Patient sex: M
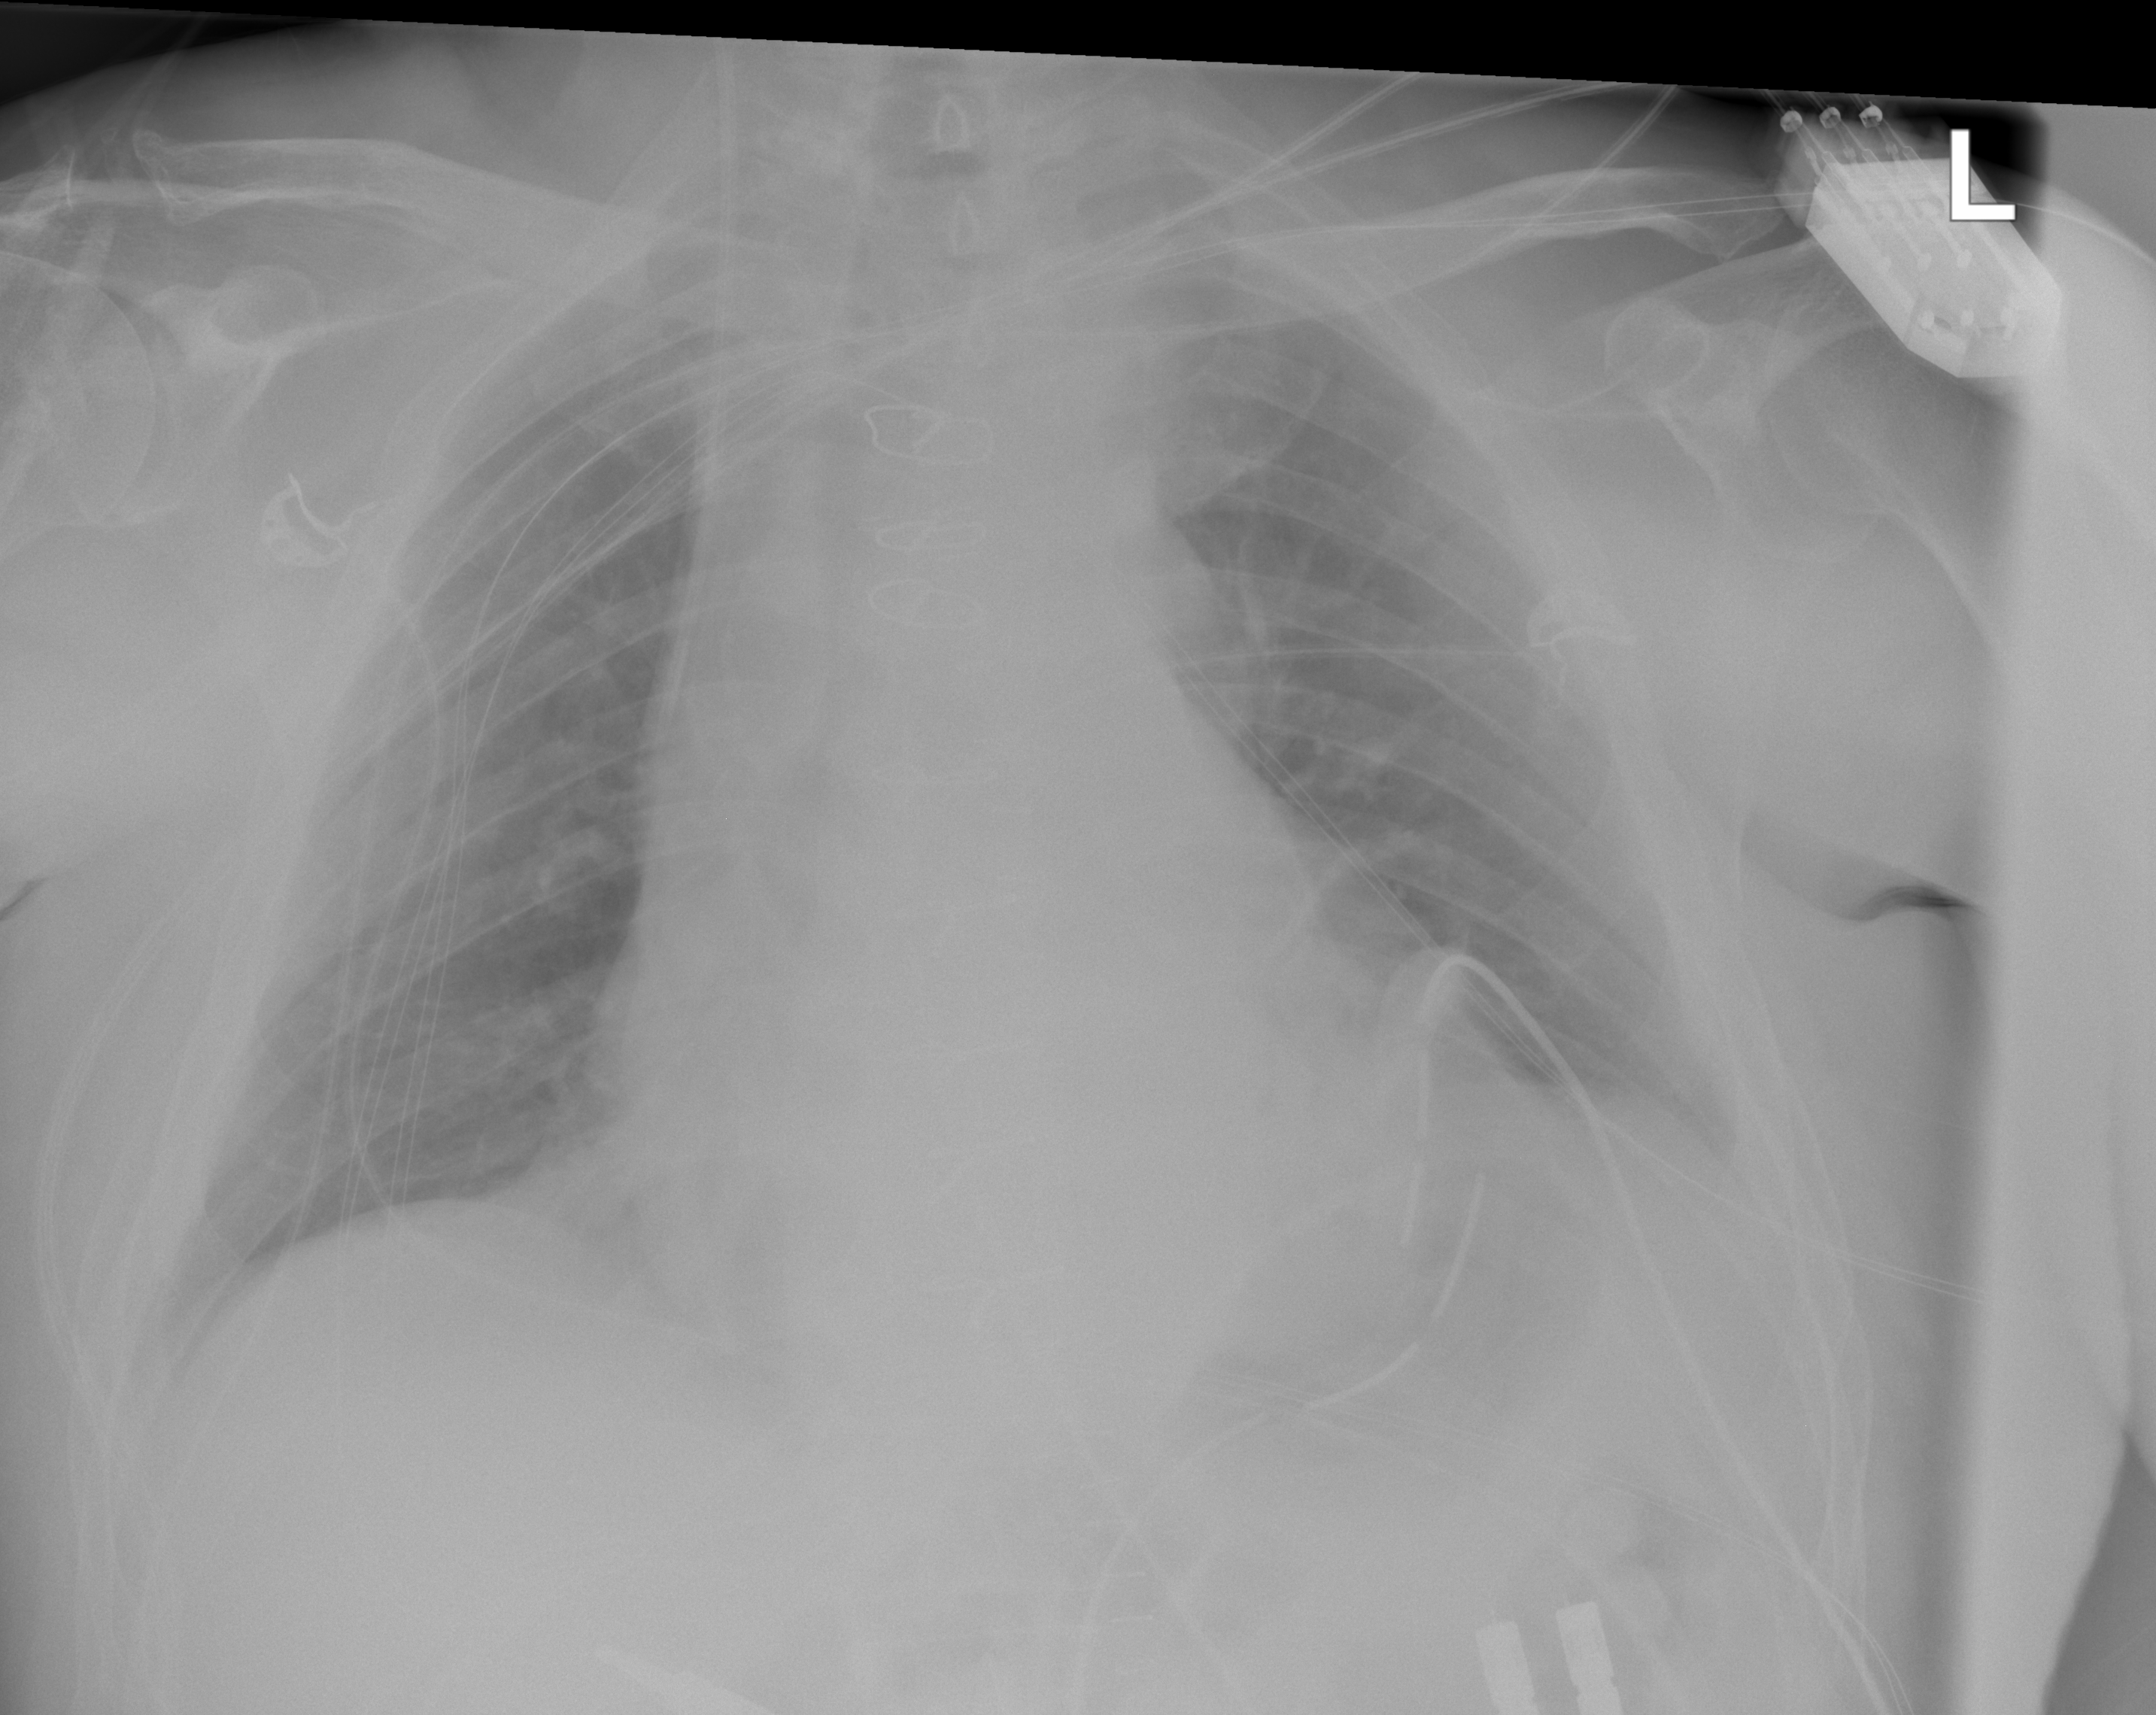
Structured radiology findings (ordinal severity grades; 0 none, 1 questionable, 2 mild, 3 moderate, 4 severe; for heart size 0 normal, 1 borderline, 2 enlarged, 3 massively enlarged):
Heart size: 0
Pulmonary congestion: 0
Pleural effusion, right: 0
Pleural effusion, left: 0
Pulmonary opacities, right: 0
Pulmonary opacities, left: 0
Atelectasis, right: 0
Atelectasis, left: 2